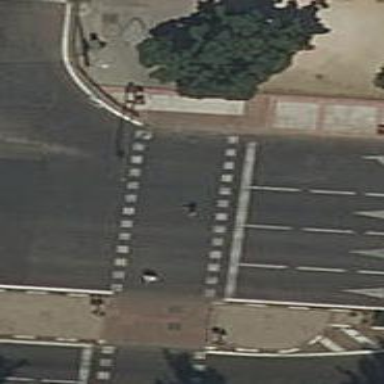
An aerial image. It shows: Zebra crossing with traffic signals.